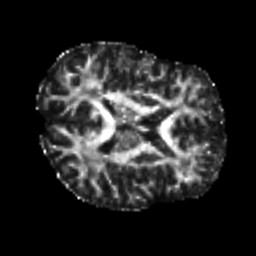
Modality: FA
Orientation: axial
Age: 30
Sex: male
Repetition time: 8.4 s
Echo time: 0.09 s